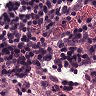
Metastatic tissue present: no